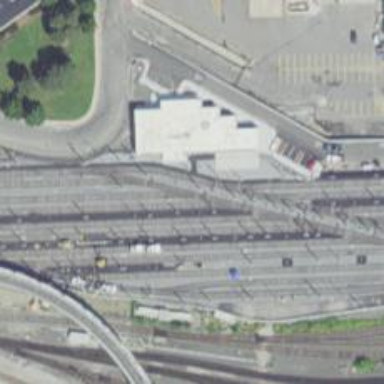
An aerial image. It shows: Yard serving light railway.